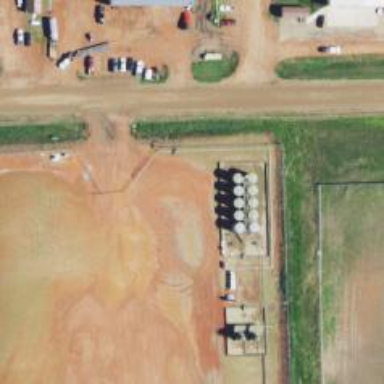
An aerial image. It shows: Storage tank that is man-made.